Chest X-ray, PA view. Patient: 66 years old, sex F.
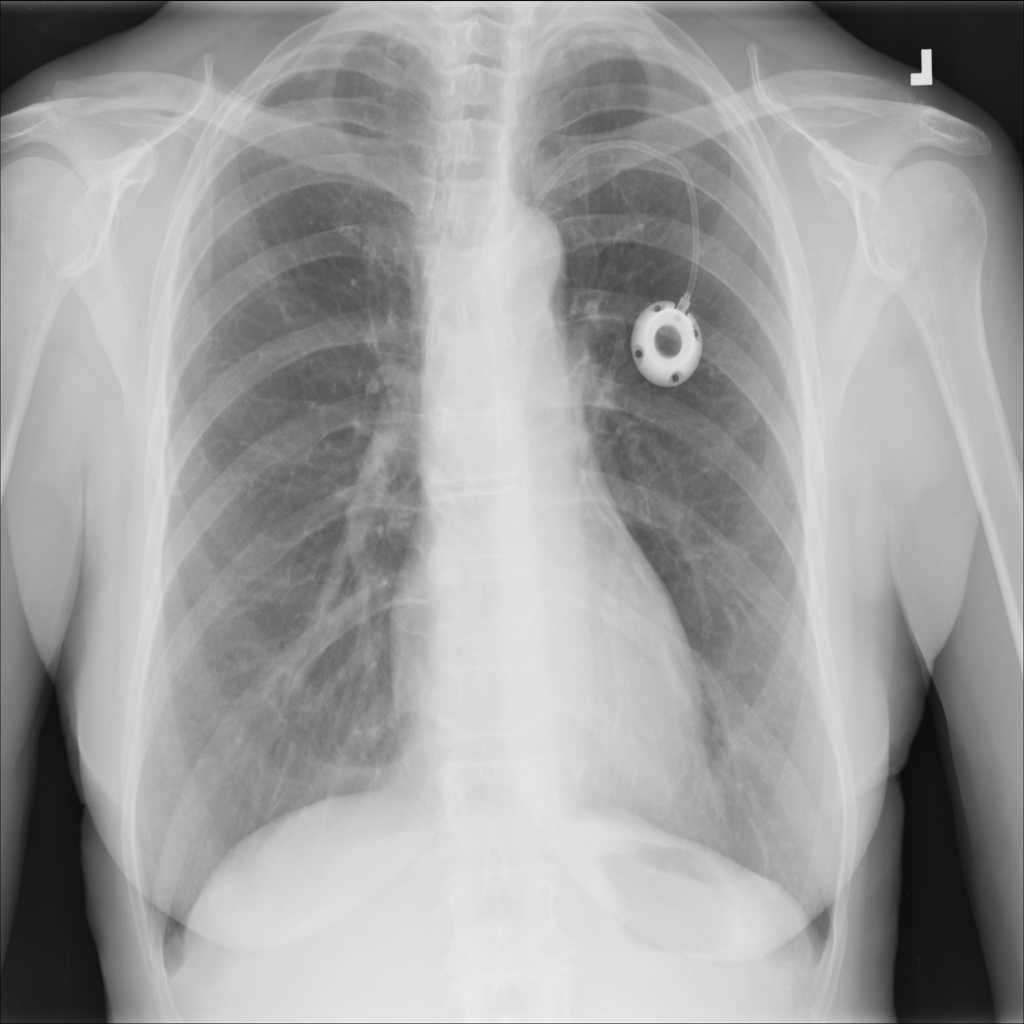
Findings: No Finding